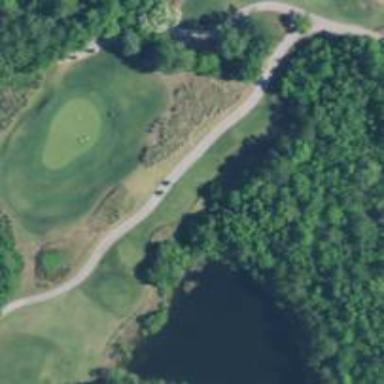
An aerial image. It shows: Grassy area designated as golf fairway.